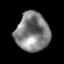
Tissue: prostate
Cell type: T cells
Senescence score: 0.3522
Nuclear area (px): 1275
Mean DAPI intensity: 127.232